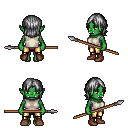
a pixel art fantasy rpg character, female body template, orc, green skin, white sleeveless shirt, gold greaves, gray long bangs hairstyle, brown shoes, spear, four views (front, back, left, right), 2x2 character sprite sheet, small pixel art, hard edges, no anti-aliasing